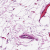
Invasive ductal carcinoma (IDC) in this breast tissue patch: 0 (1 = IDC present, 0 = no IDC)